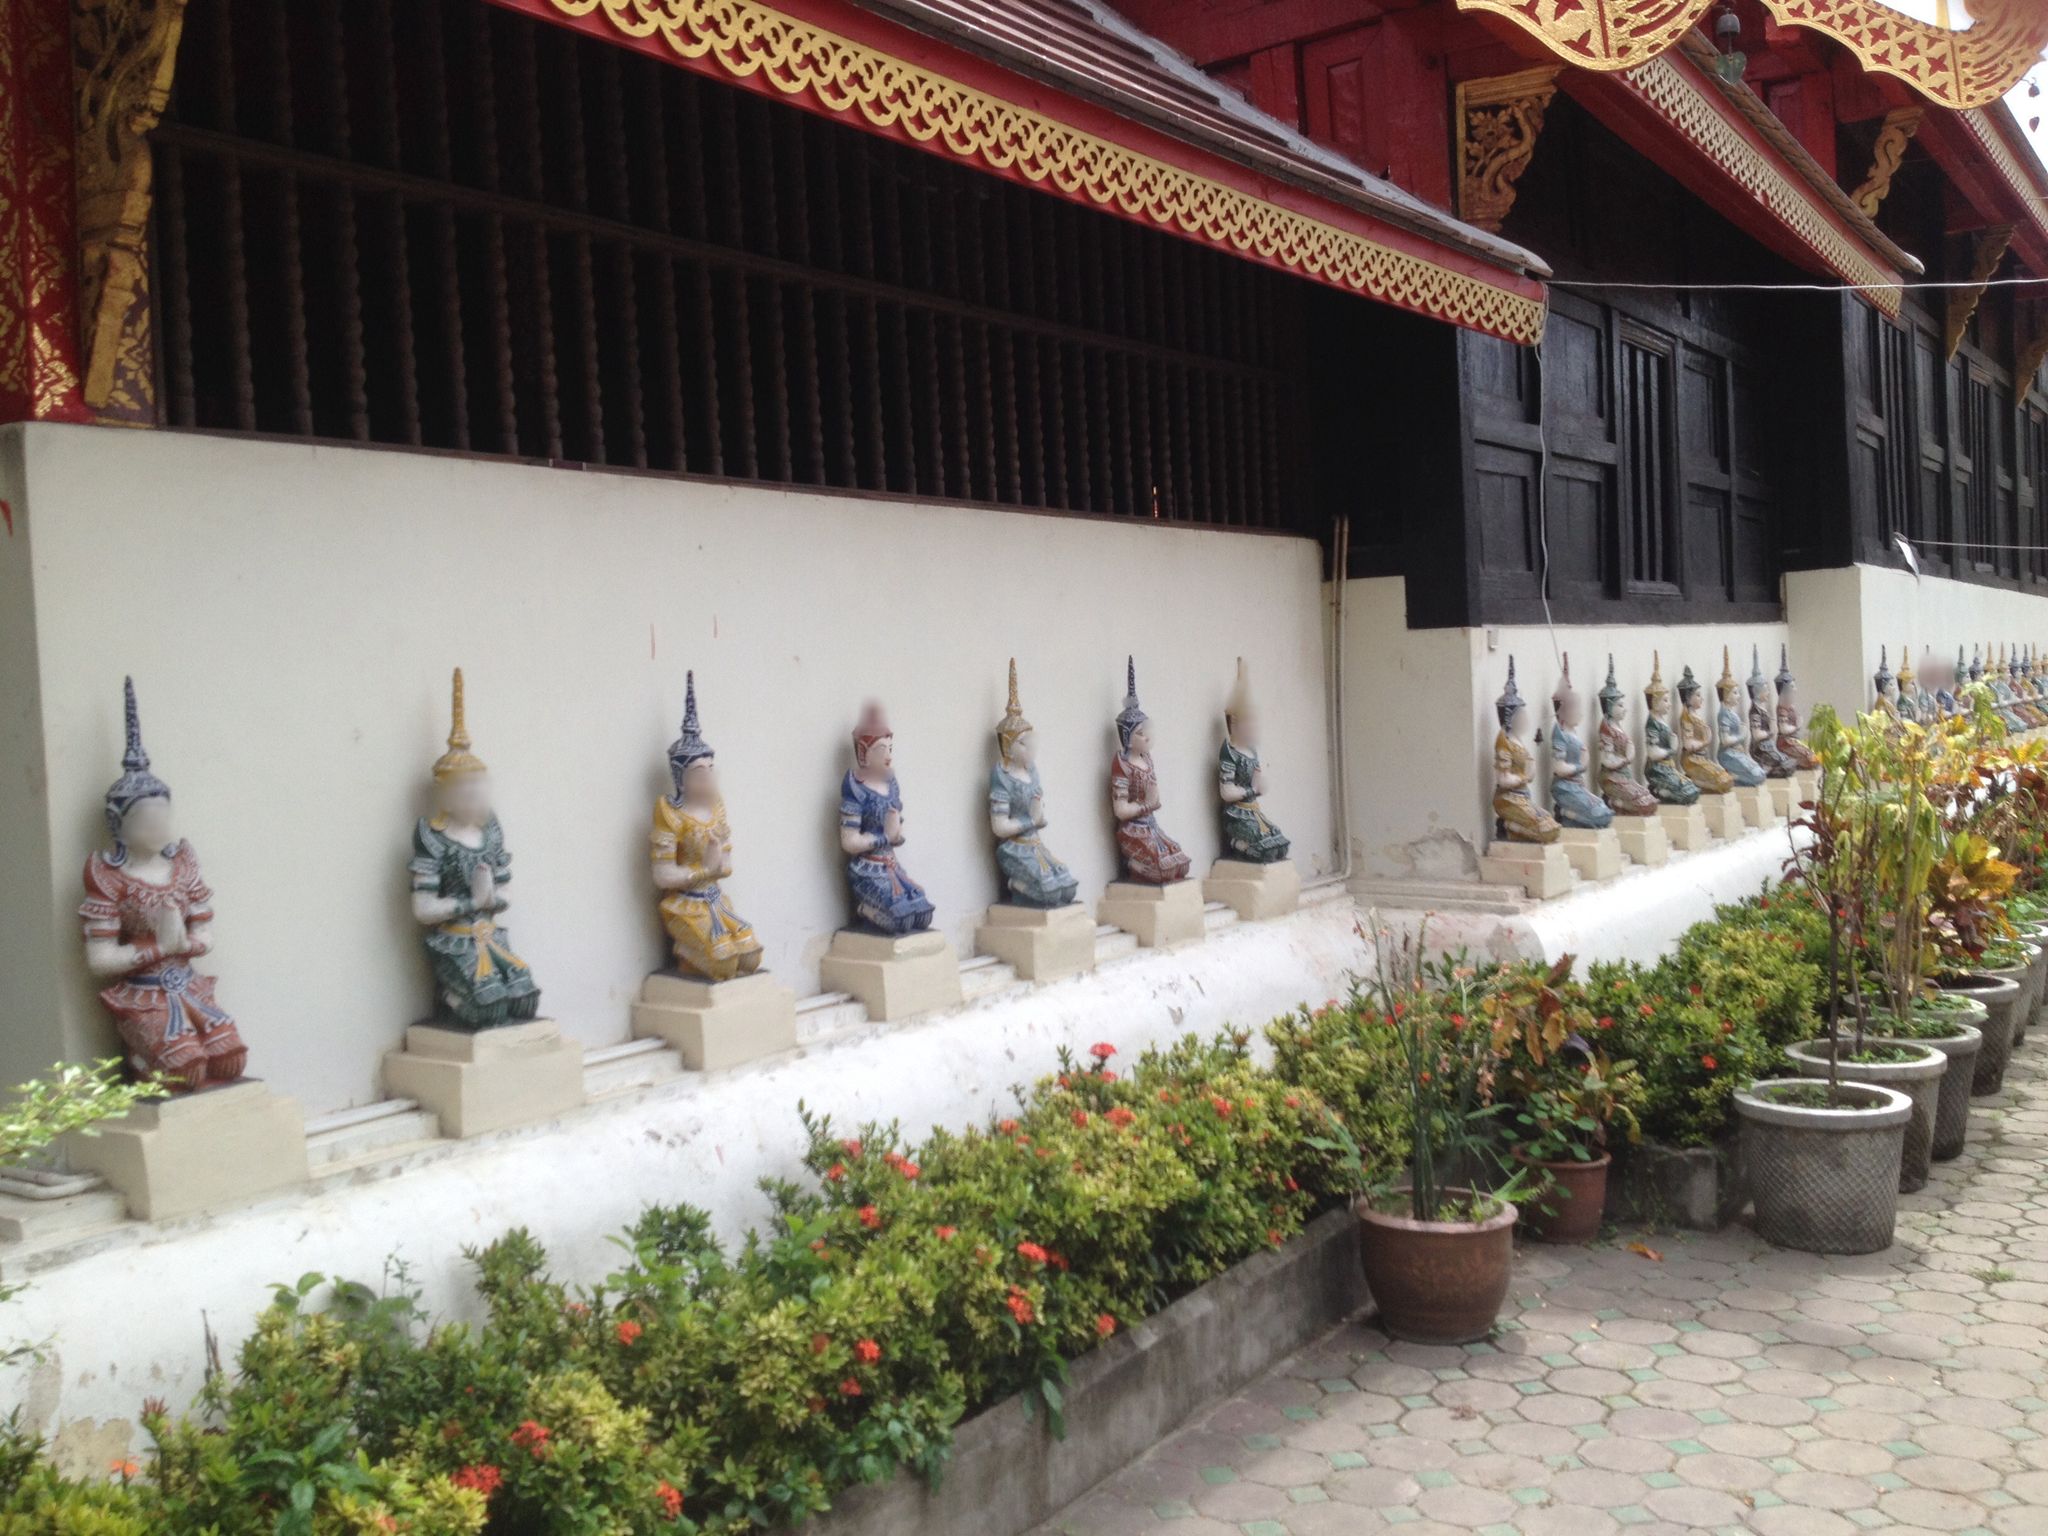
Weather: snowy
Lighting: day
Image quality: good
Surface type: walking surface
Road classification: service, residential
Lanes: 1
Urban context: semi-dense urban cluster
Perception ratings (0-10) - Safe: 2.41, Lively: 6.2, Beautiful: 0.69, Boring: 7.5, Depressing: 6.3, Wealthy: 2.47